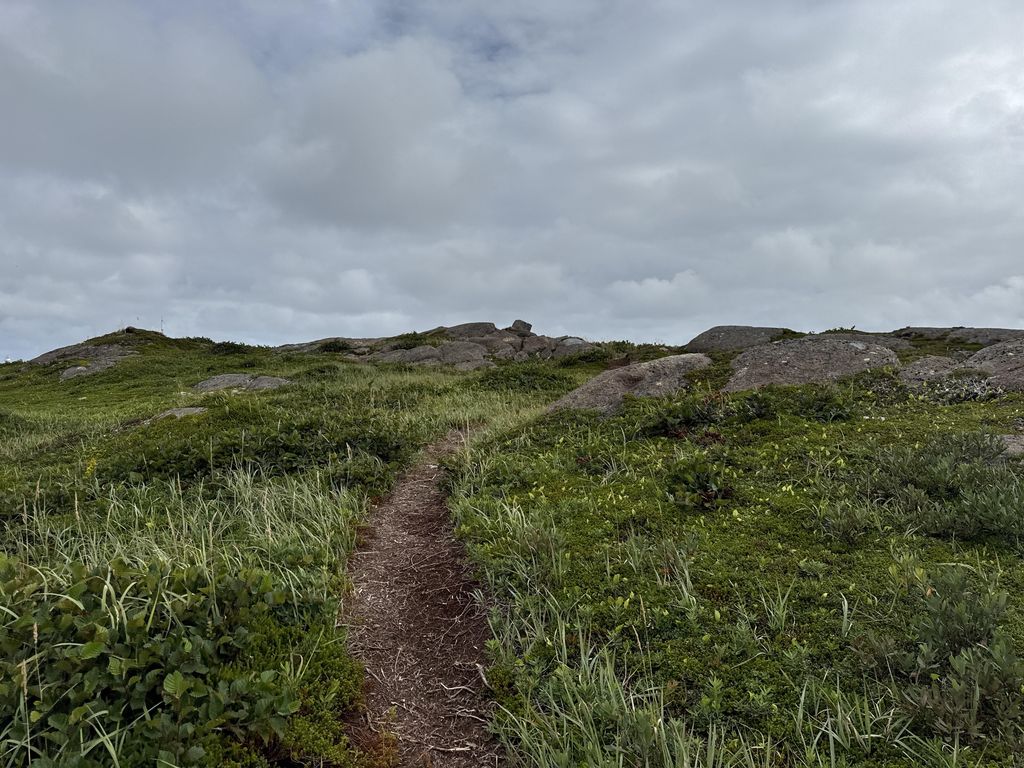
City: st_johns